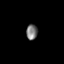
Tissue: prostate
Cell type: Fibroblasts
Senescence score: 0.8272
Nuclear area (px): 171
Mean DAPI intensity: 121.404